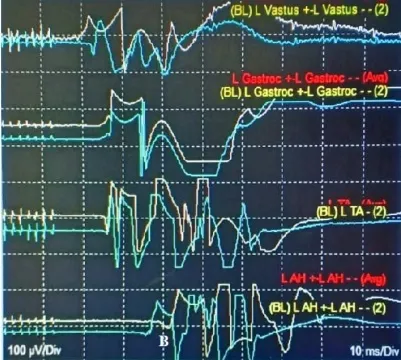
IONM of the Index Surgery. FrEMG value was without spontaneous activity throughout the operative procedure.
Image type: electrography (ekg)